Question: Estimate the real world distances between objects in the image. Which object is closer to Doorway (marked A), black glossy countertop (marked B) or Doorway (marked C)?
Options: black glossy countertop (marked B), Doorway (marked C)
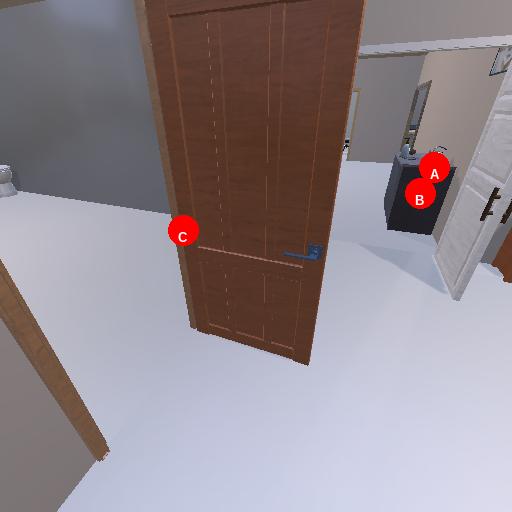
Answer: black glossy countertop (marked B)